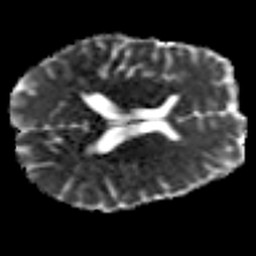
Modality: MD
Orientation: axial
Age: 25
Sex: male
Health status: ill
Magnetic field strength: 3 T
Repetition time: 9 s
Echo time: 0.093 s